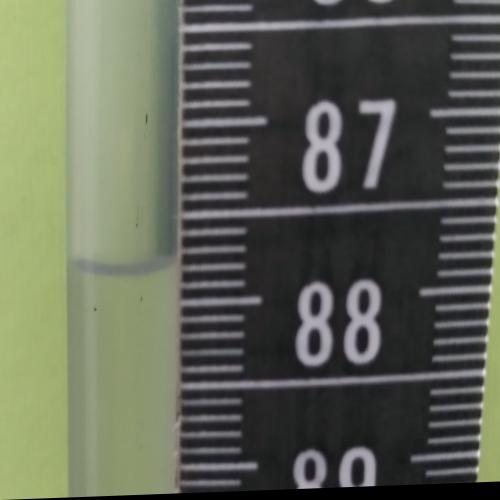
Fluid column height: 87.8 cm